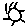
Label: sun